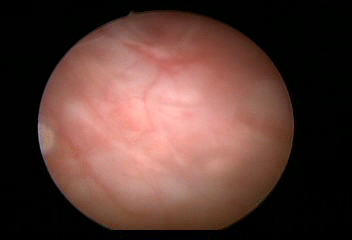
Modality: WLC
Class: Normal mucosa
Bladder cancer association: No